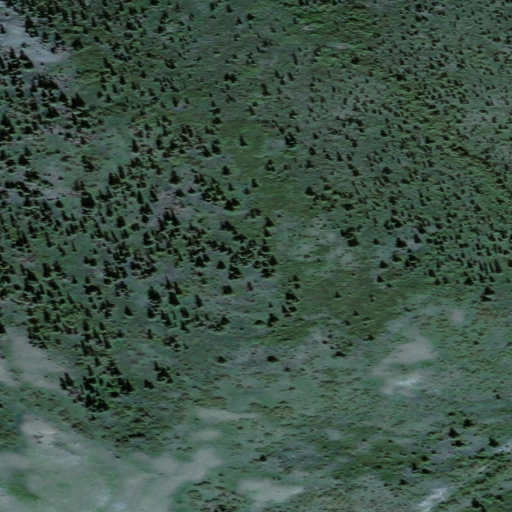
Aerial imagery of mountain in Alaska named Orange Hill containing only unknown